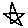
Label: star